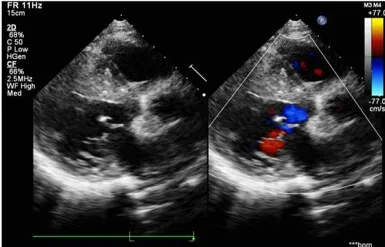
(A) Echocardiogram on the day of admission showed damaged systolic function, interventricular septum predominantly thickened (23 mm), biatrial enlargement (LA: 44 mm, RA: 40 mm), posterior wall of left ventricle slightly thickened (10 mm), and moderate mitral regurgitation.
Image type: radiology (ultrasound)